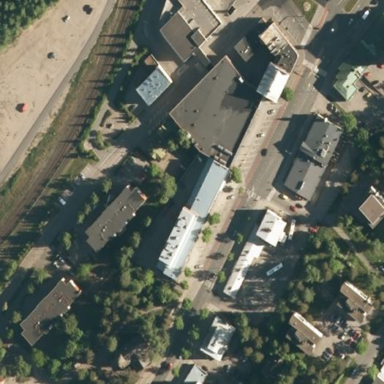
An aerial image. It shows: Retail area.